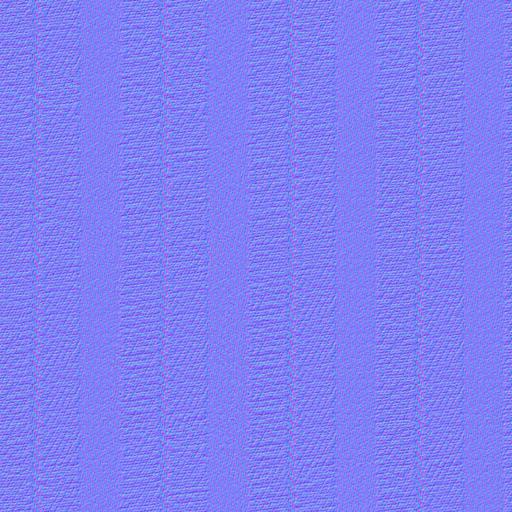
blue fabric white